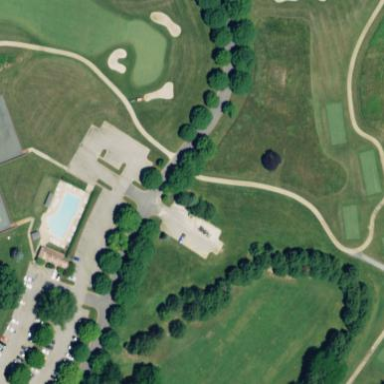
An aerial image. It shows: Rough grassy area used for golf.